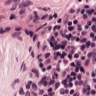
Metastatic tissue present: no